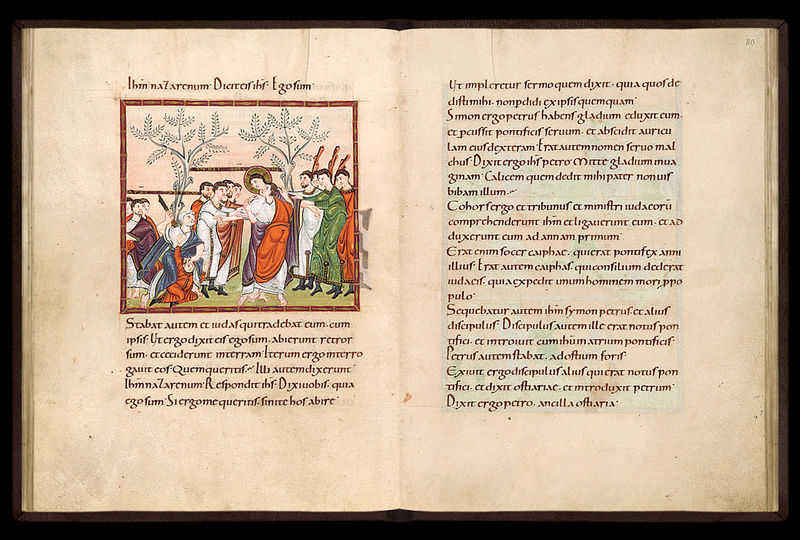
Titel: Egbert- Codex (Codex Egberti)
Institution: Trier, Stadtbibliothek/Stadtarchiv
Schlagwörter: blau, blätter, weiß, bäume, grün, menschen, braun, frau, männer, rot, malerei, bibel, rahmen, bild, rosa, schrift, lila, buch, druck, illustration, text, christus, jesus, heiliger, palmen, jünger, maria, buchseiten, handschrift, latein, apostel, glorie, christur, keulen, illumination